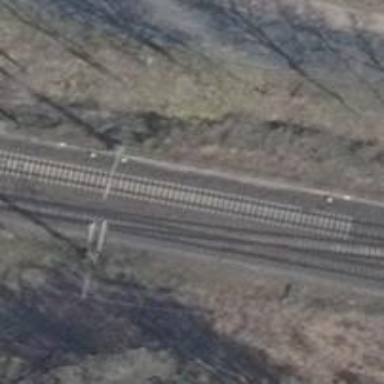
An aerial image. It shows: Railway switch.